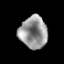
Tissue: prostate
Cell type: T cells
Senescence score: 0.251
Nuclear area (px): 877
Mean DAPI intensity: 150.834